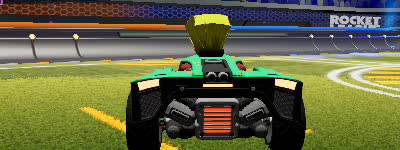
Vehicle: breakout